Current action and preconditions to check: trajectory_clear

Your task: For each precondition in the list above, predict whether it will hold at this action.

Consider the current scene as observed from the mobile robot's camera, and analyze the predicted future states of all dynamic agents (e.g., people, animals, vehicles, or any moving entities) within the NEXT SECOND.

IMPORTANT: Only answer "very likely" if you are absolutely certain—based on strong, clear evidence—that a dynamic agent will violate the precondition in the predicted future state. Do NOT answer "very likely" for unlikely, ambiguous, or low-probability risks.

Ask yourself for each precondition: Is there a high probability, with clear and convincing evidence, that the predicted future states of any dynamic agent will interfere with the predicted future state of the currently executing action within the NEXT SECOND, causing that precondition to fail?

Assess the risk level based on these predictions. Use "likely" or "very likely" if motions create a clear risk of interference.

Use "neutral" or "improbable" if agents are nearby but their predicted paths are clearly diverging or non-conflicting.

Failure Risk Categories: "very improbable", "improbable", "neutral", "likely", "very likely"

Answer Format: Output ONLY the probability_of_failure value from these categories: "very improbable", "improbable", "neutral", "likely", "very likely"

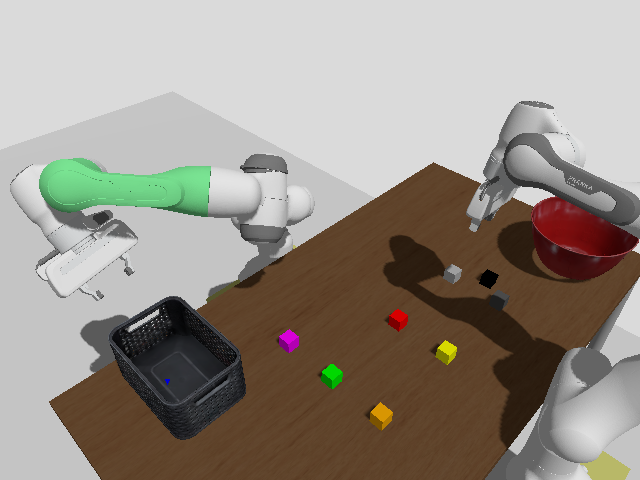

Answer: very improbable